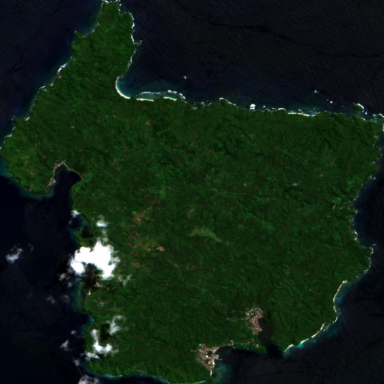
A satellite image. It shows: Island with natural coastline.